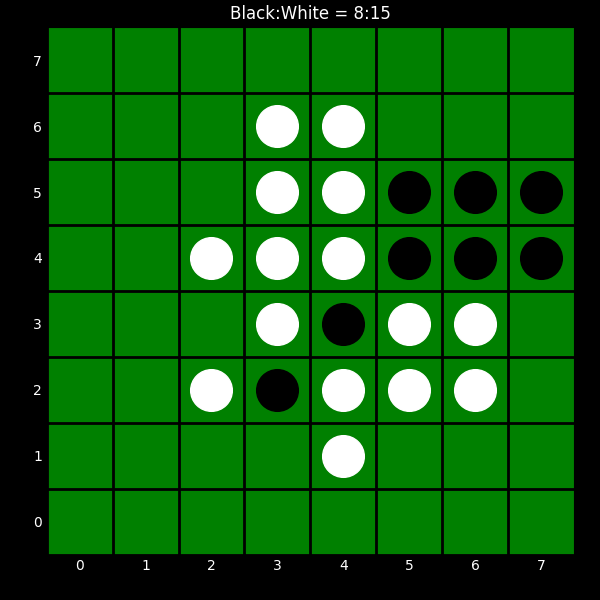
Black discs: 8
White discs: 15